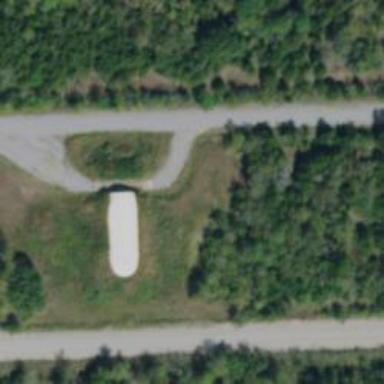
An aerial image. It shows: Military bunker.